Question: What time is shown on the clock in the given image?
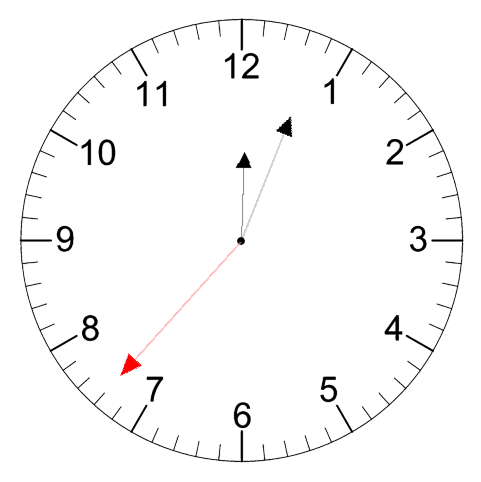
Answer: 12:03:37